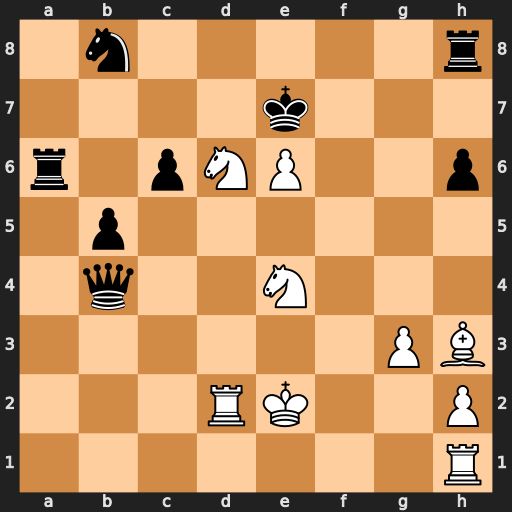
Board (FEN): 1n5r/4k3/r1pNP2p/1p6/1q2N3/6PB/3RK2P/7R
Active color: w
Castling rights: -
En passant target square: -
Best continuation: Rf1 Qxd2+ Kxd2